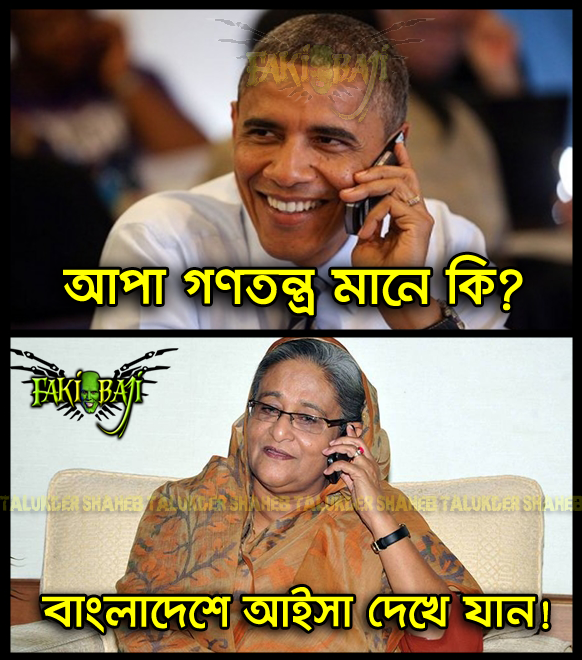
Text: আপা গণতন্ত্র মানে কি? বাংলাদেশে আইসা দেখে যান!
Label: Hate
Hate category: Political
Targeted group: Organization